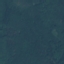
Land use / land cover: Forest